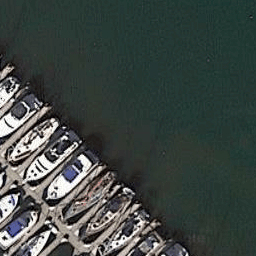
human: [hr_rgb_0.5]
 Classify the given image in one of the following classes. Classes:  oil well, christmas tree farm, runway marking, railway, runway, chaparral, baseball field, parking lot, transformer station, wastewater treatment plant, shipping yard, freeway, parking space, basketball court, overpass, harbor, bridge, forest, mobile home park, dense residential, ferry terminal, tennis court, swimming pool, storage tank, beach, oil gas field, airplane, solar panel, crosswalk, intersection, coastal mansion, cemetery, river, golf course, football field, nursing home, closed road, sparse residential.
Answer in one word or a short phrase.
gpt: harbor